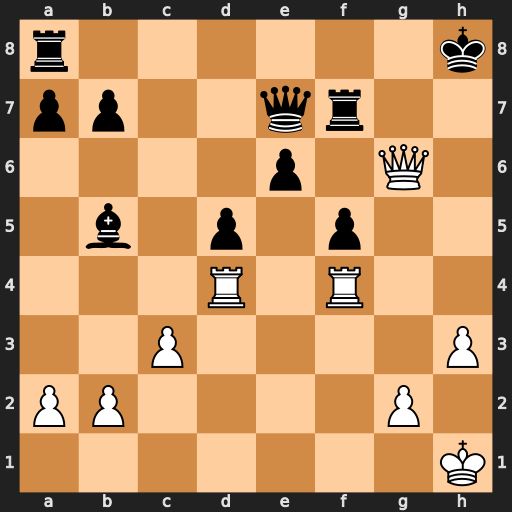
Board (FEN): r6k/pp2qr2/4p1Q1/1b1p1p2/3R1R2/2P4P/PP4P1/7K
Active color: w
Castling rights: -
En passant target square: -
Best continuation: Rh4+ Rh7 Rxh7+ Qxh7 Qf6+ Kg8 Rh4 Qxh4 Qxh4